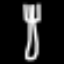
Label: fork